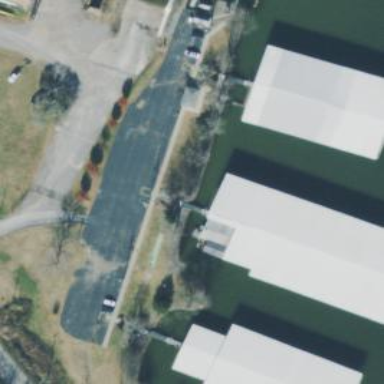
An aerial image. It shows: Boathouse building.